Question: I'm trying to draw a line with a specific width. I searched for examples online, but I only found examples using straight lines. I need curved lines. Also, I need to detect if the user touched within the line. Is it possible to achieve this using Objective C and Sprite Kit? If so can someone provide an example?

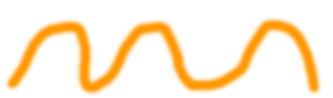
Answer: You can use 'UIBezierPath' to create bezier curves (nice smooth curves). You can specify this path for a 'CAShapeLayer' and add that as a sublayer to your view:
'''
UIBezierPath *path = [UIBezierPath bezierPath];
[path moveToPoint:CGPointMake(10, 150)];
[path addCurveToPoint:CGPointMake(110, 150) controlPoint1:CGPointMake(40, 100) controlPoint2:CGPointMake(80, 100)];
[path addCurveToPoint:CGPointMake(210, 150) controlPoint1:CGPointMake(140, 200) controlPoint2:CGPointMake(170, 200)];
[path addCurveToPoint:CGPointMake(310, 150) controlPoint1:CGPointMake(250, 100) controlPoint2:CGPointMake(280, 100)];
CAShapeLayer *layer = [CAShapeLayer layer];
layer.lineWidth = 10;
layer.strokeColor = [UIColor redColor].CGColor;
layer.fillColor = [UIColor clearColor].CGColor;
layer.path = path.CGPath;
[self.view.layer addSublayer:layer];
'''

---
If you want to randomize it a little, you can just randomize some of the curves. If you want some fuzziness, add some shadow. If you want the ends to be round, specify a rounded line cap:
'''
UIBezierPath *path = [UIBezierPath bezierPath];
CGPoint point = CGPointMake(10, 100);
[path moveToPoint:point];
CGPoint controlPoint1;
CGPoint controlPoint2 = CGPointMake(point.x - 5.0 - arc4random_uniform(50), 150.0);
for (NSInteger i = 0; i < 5; i++) {
controlPoint1 = CGPointMake(point.x + (point.x - controlPoint2.x), 50.0);
point.x += 40.0 + arc4random_uniform(20);
controlPoint2 = CGPointMake(point.x - 5.0 - arc4random_uniform(50), 150.0);
[path addCurveToPoint:point controlPoint1:controlPoint1 controlPoint2:controlPoint2];
}
CAShapeLayer *layer = [CAShapeLayer layer];
layer.lineWidth = 5;
layer.strokeColor = [UIColor redColor].CGColor;
layer.fillColor = [UIColor clearColor].CGColor;
layer.path = path.CGPath;
layer.shadowColor = [UIColor redColor].CGColor;
layer.shadowRadius = 2.0;
layer.shadowOpacity = 1.0;
layer.shadowOffset = CGSizeZero;
layer.lineCap = kCALineCapRound;
[self.view.layer addSublayer:layer];
'''

If you want it to be even more irregular, break those beziers into smaller segments, but the idea would be the same. The only trick with conjoined bezier curves is that you want to make sure that the second control point of one curve is in line with the first control point of the next one, or else you end up with sharp discontinuities in the curves.
---
If you want to detect if and when a user taps on it, that's more complicated. But what you have to do is:
1. Make a snapshot of the image: - (UIImage *)captureView:(UIView *)view
{
UIGraphicsBeginImageContextWithOptions(view.bounds.size, NO, 1.0); // usually I'd use 0.0, but we'll use 1.0 here so that the tap point of the gesture matches the pixel of the snapshot
if ([view respondsToSelector:@selector(drawViewHierarchyInRect:afterScreenUpdates:)]) {
BOOL success = [view drawViewHierarchyInRect:view.bounds afterScreenUpdates:YES];
NSAssert(success, @"drawViewHierarchyInRect failed");
} else {
[view.layer renderInContext:UIGraphicsGetCurrentContext()];
}
UIImage *image = UIGraphicsGetImageFromCurrentImageContext();
UIGraphicsEndImageContext();
return image;
}
2. Get the color of the pixel at the coordinate that the user tapped by identifying the color of the pixel the user tapped. - (void)handleTap:(UITapGestureRecognizer *)gesture
{
CGPoint point = [gesture locationInView:gesture.view];
CGFloat red, green, blue, alpha;
UIColor *color = [self image:self.image colorAtPoint:point];
[color getRed:&red green:&green blue:&blue alpha:&alpha];
if (green < 0.9 && blue < 0.9 && red > 0.9)
NSLog(@"tapped on curve");
else
NSLog(@"didn't tap on curve");
}
Where I adapted Apple's code for getting the pixel buffer in order to determine the color of the pixel the user tapped on was. // adapted from https://developer.apple.com/library/mac/qa/qa1509/_index.html
- (UIColor *)image:(UIImage *)image colorAtPoint:(CGPoint)point
{
UIColor *color;
CGImageRef imageRef = image.CGImage;
// Create the bitmap context
CGContextRef context = [self createARGBBitmapContextForImage:imageRef];
NSAssert(context, @"error creating context");
// Get image width, height. We'll use the entire image.
size_t width = CGImageGetWidth(imageRef);
size_t height = CGImageGetHeight(imageRef);
CGRect rect = {{0,0},{width,height}};
// Draw the image to the bitmap context. Once we draw, the memory
// allocated for the context for rendering will then contain the
// raw image data in the specified color space.
CGContextDrawImage(context, rect, imageRef);
// Now we can get a pointer to the image data associated with the bitmap
// context.
uint8_t *data = CGBitmapContextGetData (context);
if (data != NULL) {
size_t offset = (NSInteger) point.y * 4 * width + (NSInteger) point.x * 4;
uint8_t alpha = data[offset];
uint8_t red = data[offset+1];
uint8_t green = data[offset+2];
uint8_t blue = data[offset+3];
color = [UIColor colorWithRed:red / 255.0 green:green / 255.0 blue:blue / 255.0 alpha:alpha / 255.0];
}
// When finished, release the context
CGContextRelease(context);
// Free image data memory for the context
if (data) {
free(data); // we used malloc in createARGBBitmapContextForImage, so free it
}
return color;
}
- (CGContextRef) createARGBBitmapContextForImage:(CGImageRef) inImage
{
CGContextRef context = NULL;
CGColorSpaceRef colorSpace;
void * bitmapData;
size_t bitmapByteCount;
size_t bitmapBytesPerRow;
// Get image width, height. We'll use the entire image.
size_t pixelsWide = CGImageGetWidth(inImage);
size_t pixelsHigh = CGImageGetHeight(inImage);
// Declare the number of bytes per row. Each pixel in the bitmap in this
// example is represented by 4 bytes; 8 bits each of red, green, blue, and
// alpha.
bitmapBytesPerRow = (pixelsWide * 4);
bitmapByteCount = (bitmapBytesPerRow * pixelsHigh);
// Use the generic RGB color space.
colorSpace = CGColorSpaceCreateDeviceRGB(); // CGColorSpaceCreateDeviceWithName(kCGColorSpaceGenericRGB);
NSAssert(colorSpace, @"Error allocating color space");
// Allocate memory for image data. This is the destination in memory
// where any drawing to the bitmap context will be rendered.
bitmapData = malloc(bitmapByteCount);
NSAssert(bitmapData, @"Unable to allocate bitmap buffer");
// Create the bitmap context. We want pre-multiplied ARGB, 8-bits
// per component. Regardless of what the source image format is
// (CMYK, Grayscale, and so on) it will be converted over to the format
// specified here by CGBitmapContextCreate.
context = CGBitmapContextCreate (bitmapData,
pixelsWide,
pixelsHigh,
8, // bits per component
bitmapBytesPerRow,
colorSpace,
(CGBitmapInfo)kCGImageAlphaPremultipliedFirst);
NSAssert(context, @"Context not created!");
// Make sure and release colorspace before returning
CGColorSpaceRelease( colorSpace );
return context;
}